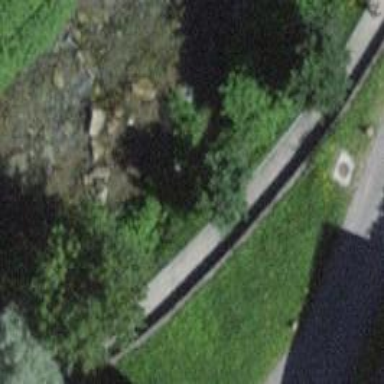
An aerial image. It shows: Concrete path.